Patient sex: M
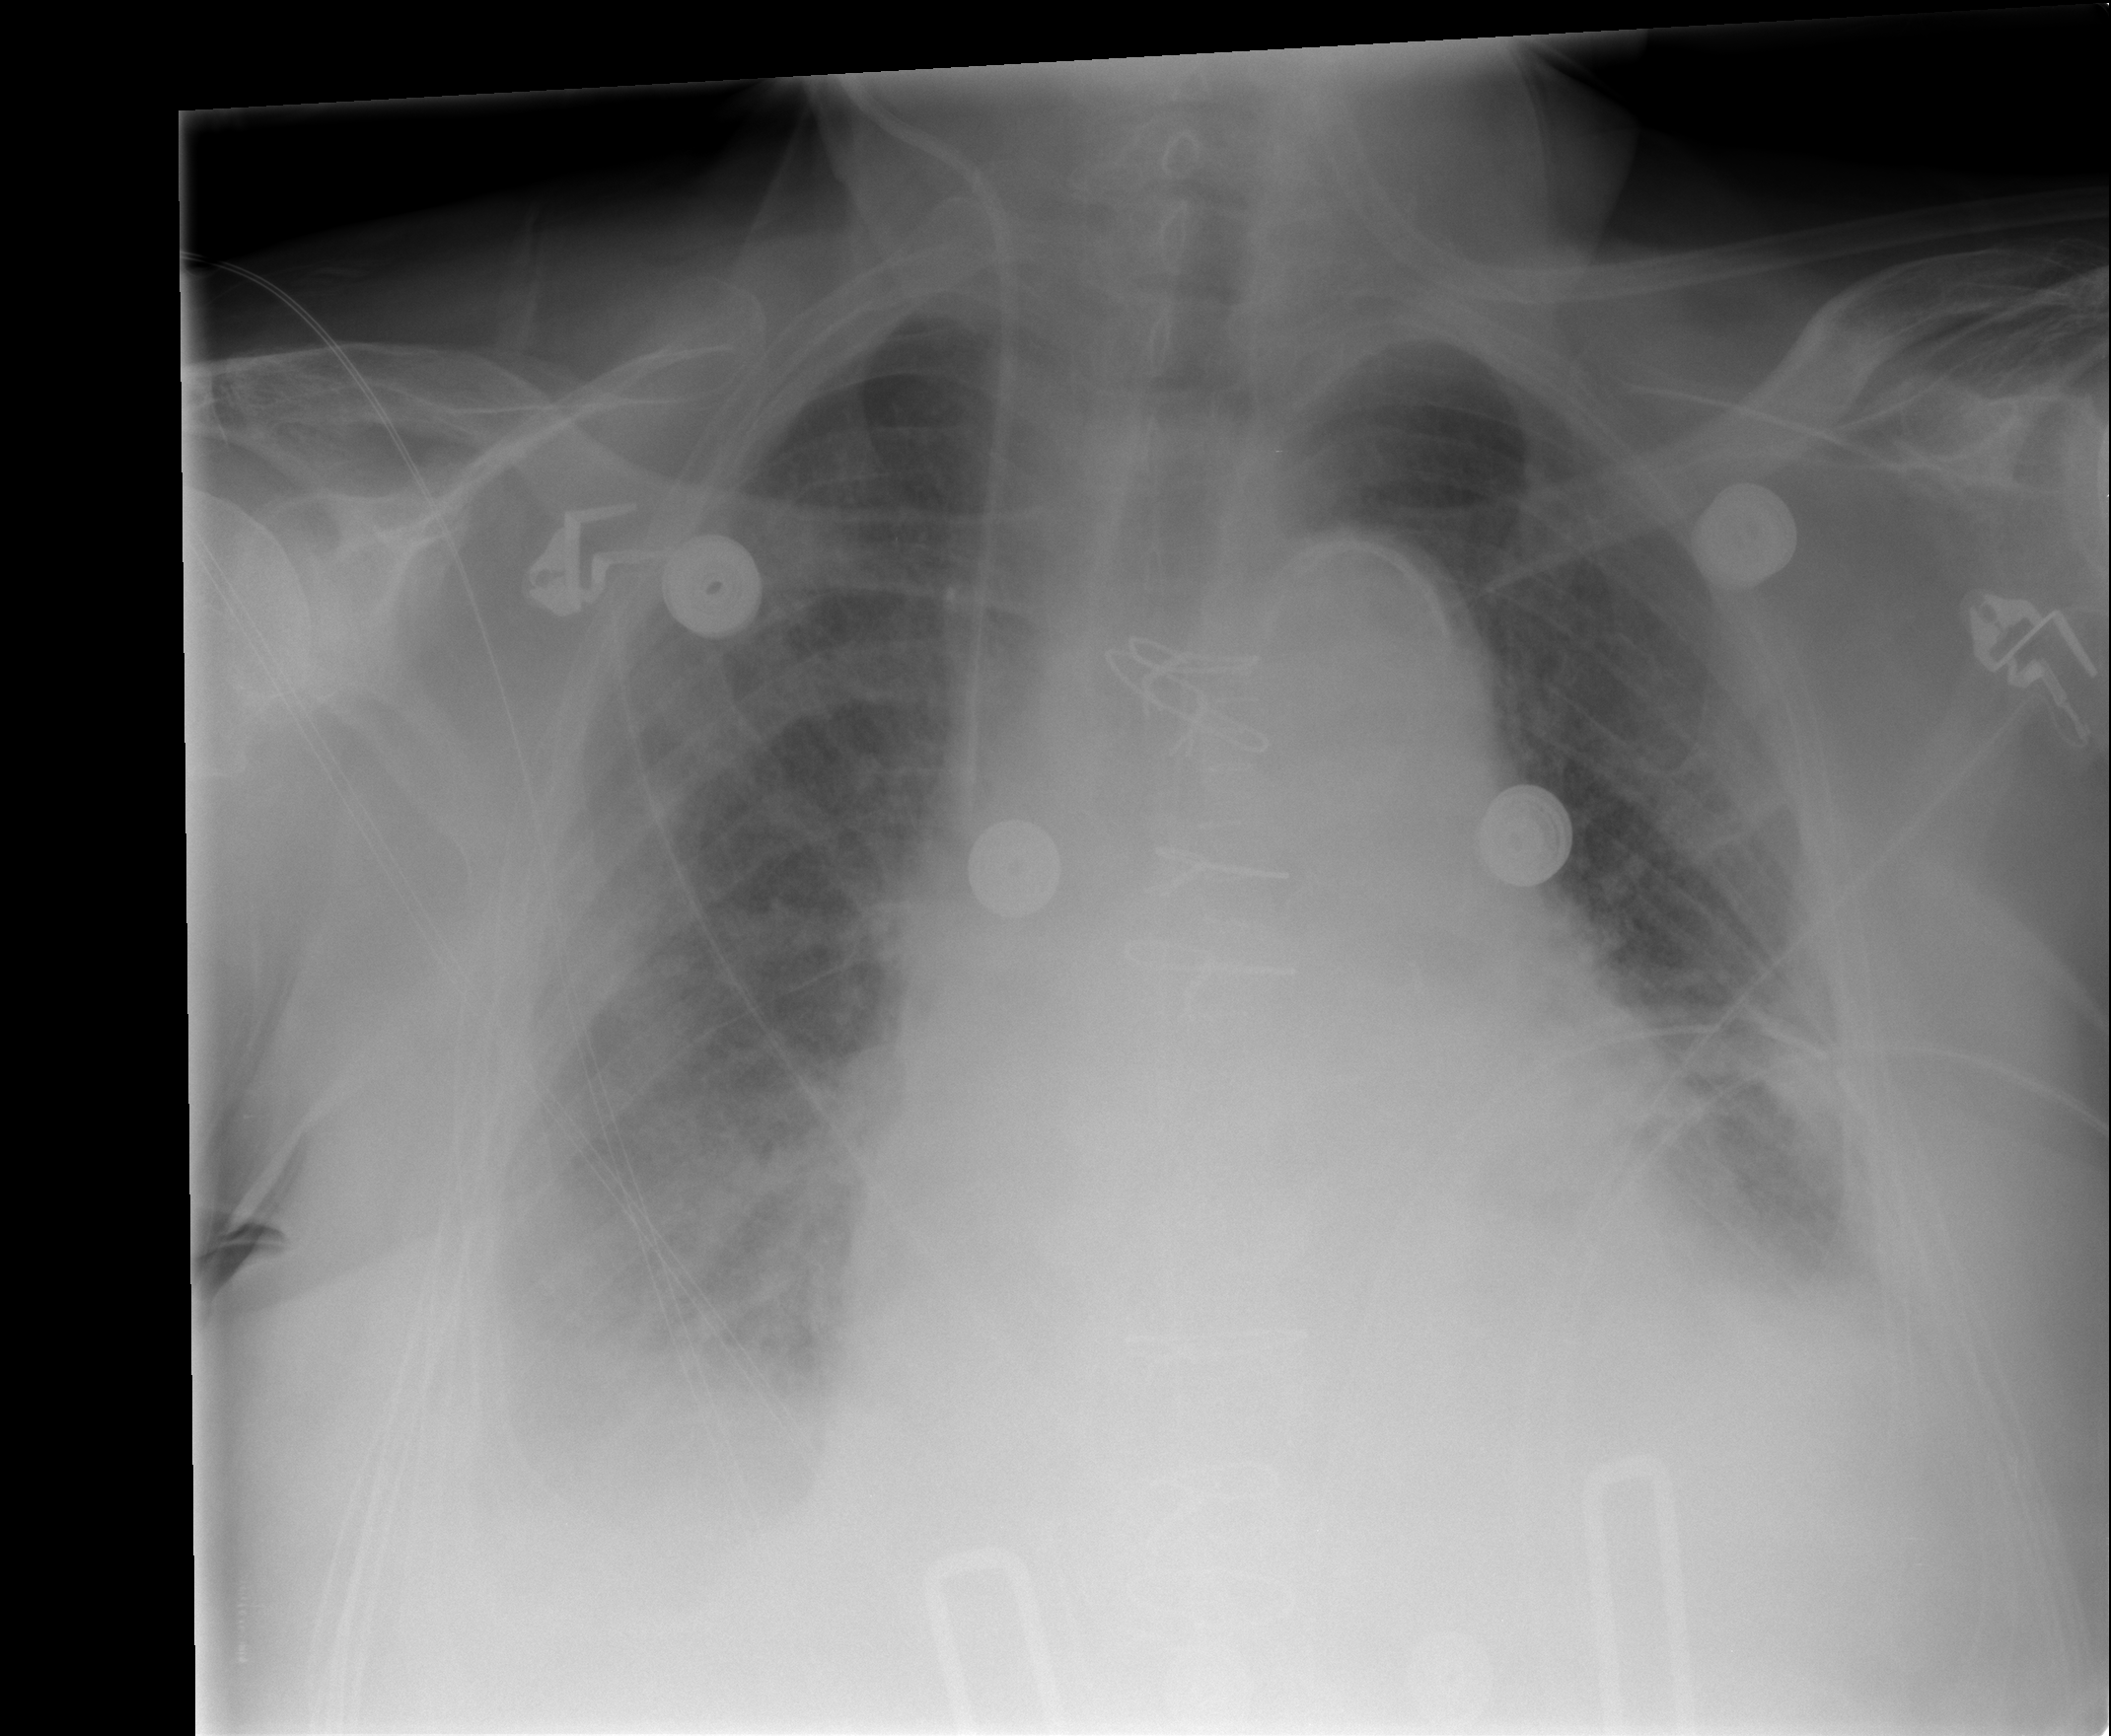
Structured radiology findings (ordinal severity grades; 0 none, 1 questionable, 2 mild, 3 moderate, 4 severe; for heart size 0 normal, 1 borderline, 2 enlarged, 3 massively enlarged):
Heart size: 2
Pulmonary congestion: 2
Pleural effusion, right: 2
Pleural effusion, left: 2
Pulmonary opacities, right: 0
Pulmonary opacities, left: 0
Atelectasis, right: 2
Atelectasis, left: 0